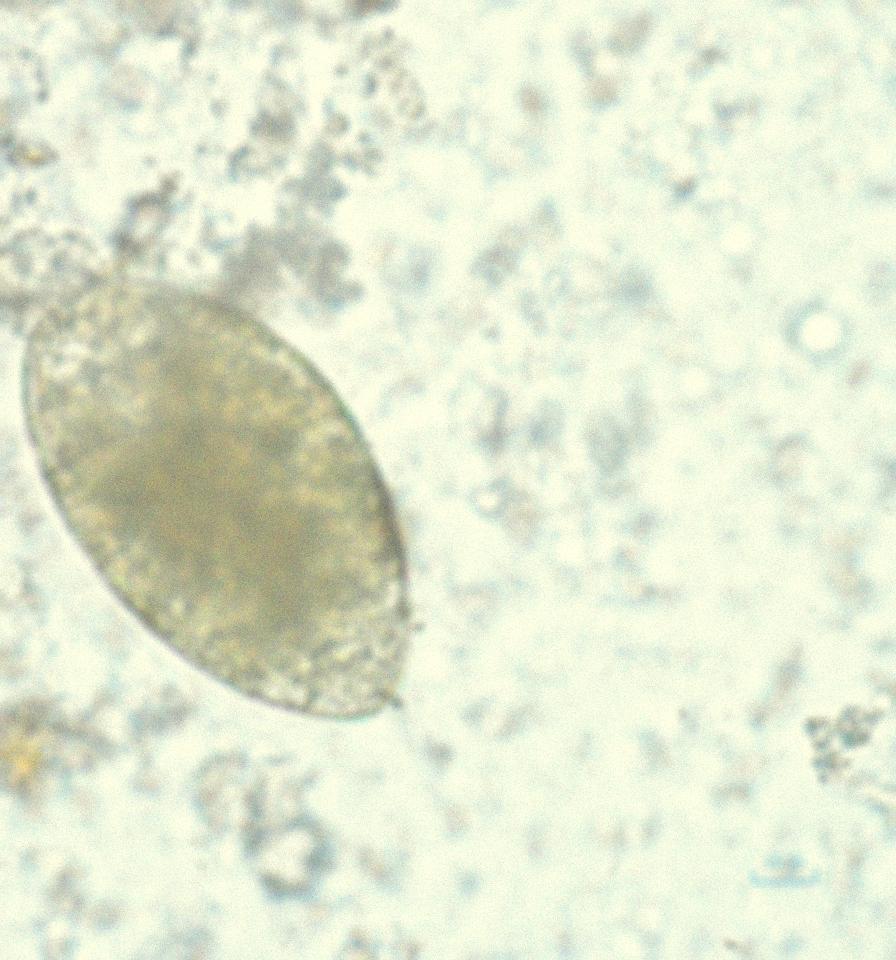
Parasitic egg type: Fasciolopsis buski